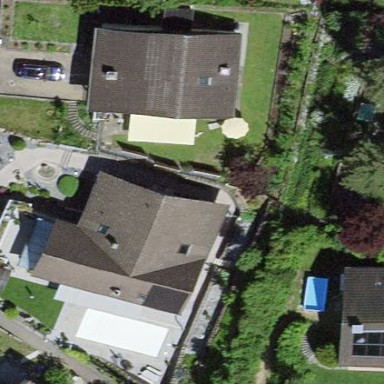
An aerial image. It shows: Detached building.